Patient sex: M
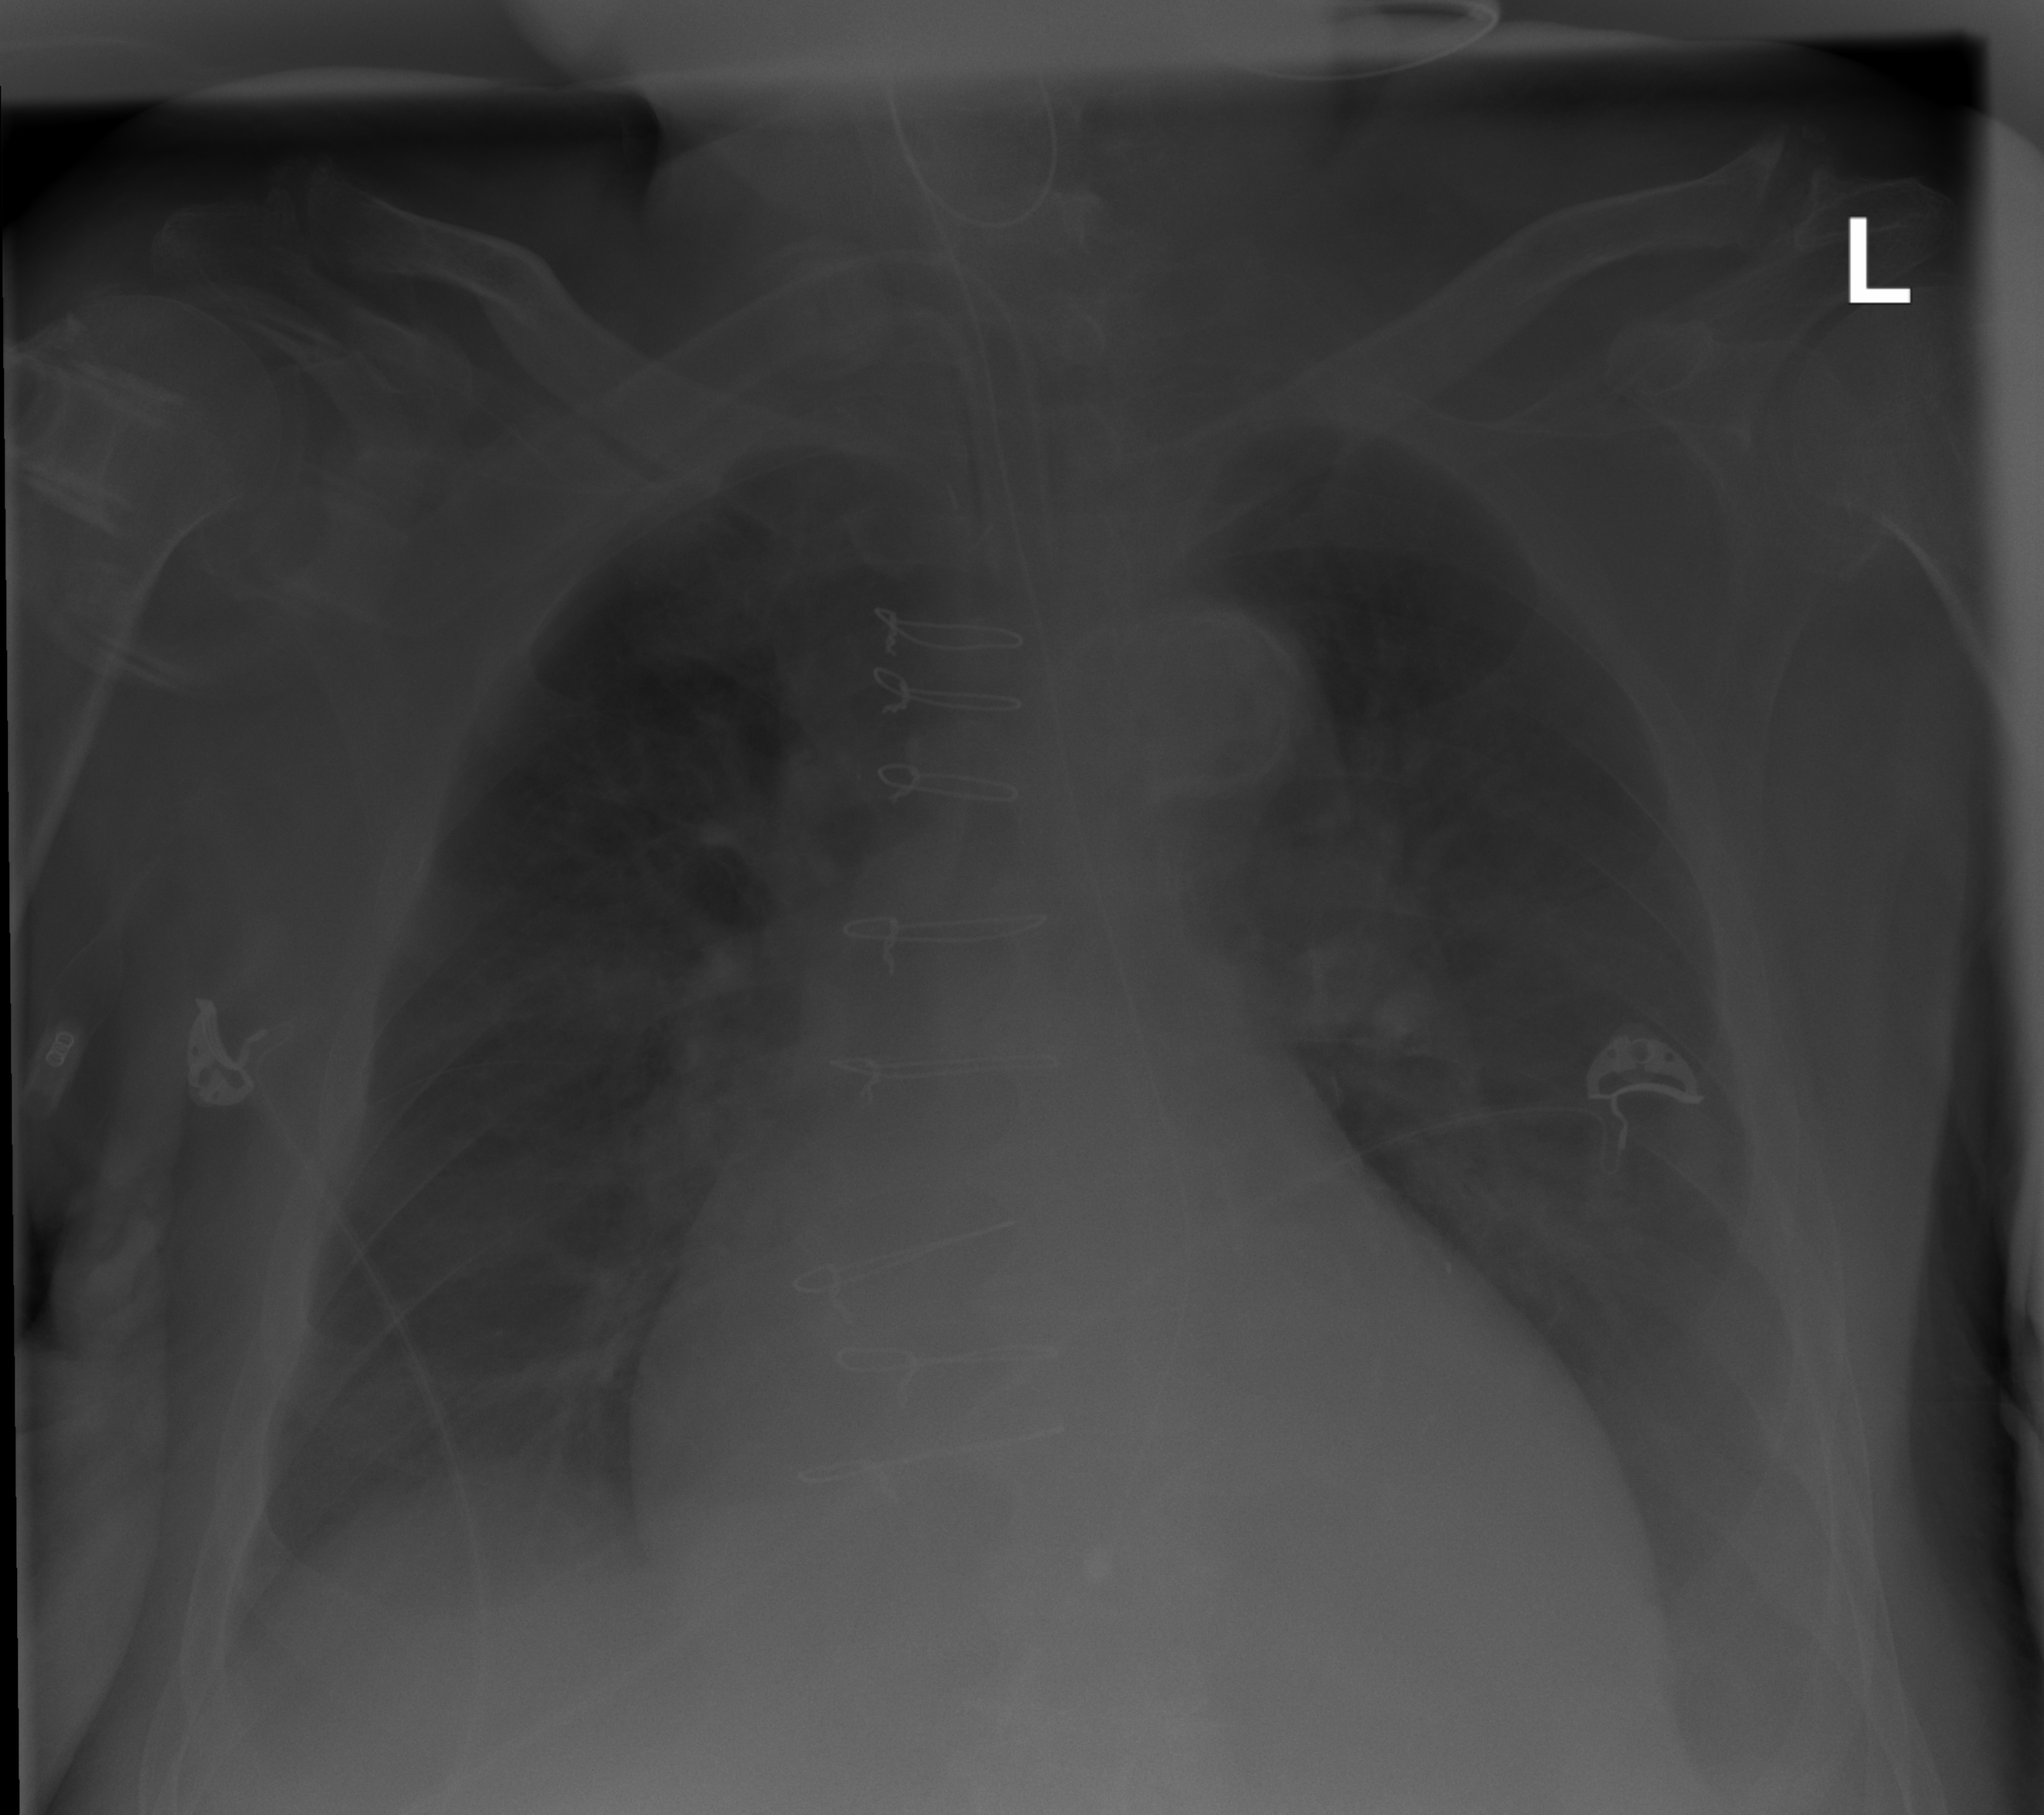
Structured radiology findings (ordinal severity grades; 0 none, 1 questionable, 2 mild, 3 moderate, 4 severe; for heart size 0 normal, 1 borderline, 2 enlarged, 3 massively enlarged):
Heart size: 2
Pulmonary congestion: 0
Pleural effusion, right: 1
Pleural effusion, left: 2
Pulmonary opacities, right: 0
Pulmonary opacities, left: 0
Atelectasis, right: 2
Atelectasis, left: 2